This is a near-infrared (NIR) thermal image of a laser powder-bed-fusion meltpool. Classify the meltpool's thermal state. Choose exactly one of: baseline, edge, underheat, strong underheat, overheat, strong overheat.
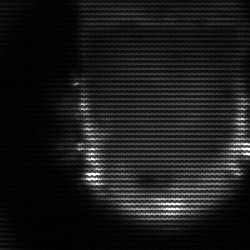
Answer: baseline